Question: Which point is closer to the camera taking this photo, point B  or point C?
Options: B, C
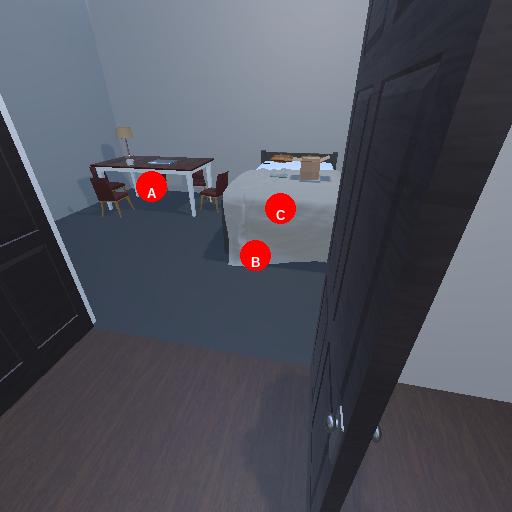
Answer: B